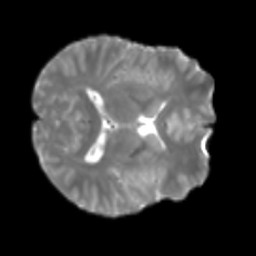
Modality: T2w
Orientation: axial
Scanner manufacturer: siemens
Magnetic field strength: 3 T
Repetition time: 4 s
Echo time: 0.0594 s